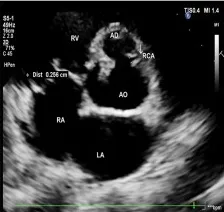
Pre-operative echocardiography. (C) The right coronary artery (white arrow) is restrictive; LA, left atrium; LV, left ventricle; RV, right ventricle; AO, aorta; RVOT, right ventricular outflow tract; PA, pulmonary artery; RCA, right coronary artery; AD, aortic disease; and VE, valvular excrescence.
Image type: radiology (ultrasound)